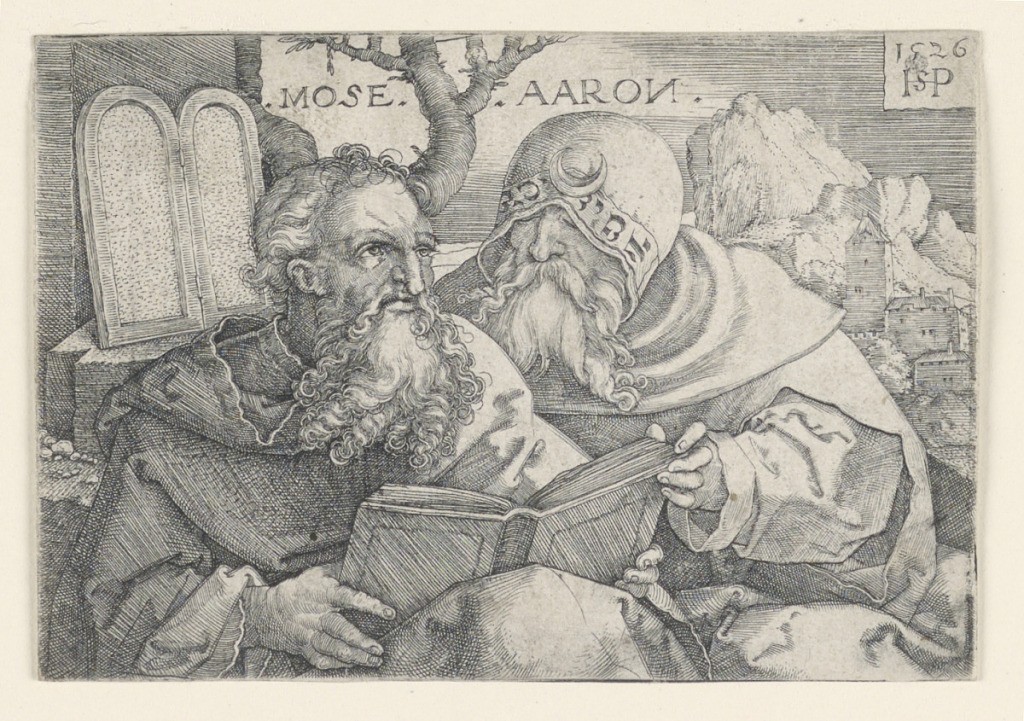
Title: Moses and Aaron
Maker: Hans Sebald Beham, German, 1500–1550
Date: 1526
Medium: Engraving on laid paper
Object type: Print
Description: Figures of Moses, at left, and Aaron, at right, are represented reading a book which they hold together. Both are shown as seated and half-length figures. The Tables of The Law (Ten Commandments) are seen, upper left. A mountain village, upper right. The date 1526 and the artist's monogram, upper right.